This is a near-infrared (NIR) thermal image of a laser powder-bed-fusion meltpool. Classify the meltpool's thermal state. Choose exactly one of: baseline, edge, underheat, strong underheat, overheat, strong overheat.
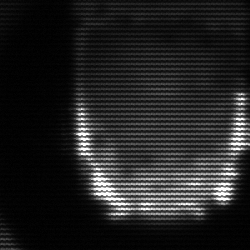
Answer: baseline